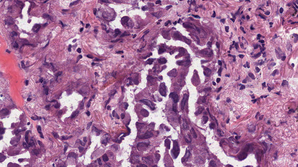
Tumor epithelial tissue: yes
Tumor-associated stroma tissue: yes
Normal tissue: no